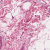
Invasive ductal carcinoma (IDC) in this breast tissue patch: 0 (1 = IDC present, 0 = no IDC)